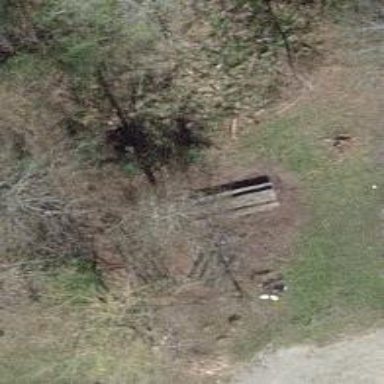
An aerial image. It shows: Picnic table located in leisure land area.